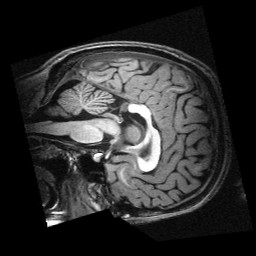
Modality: T1w
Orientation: sagittal
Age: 24
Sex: male